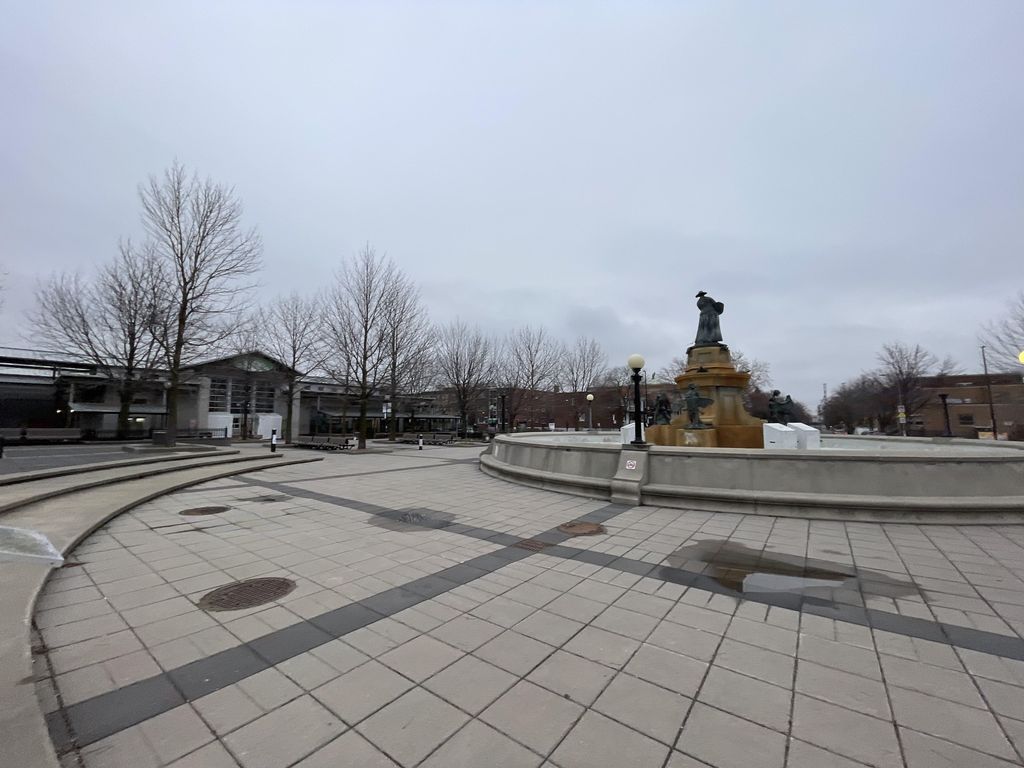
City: montreal